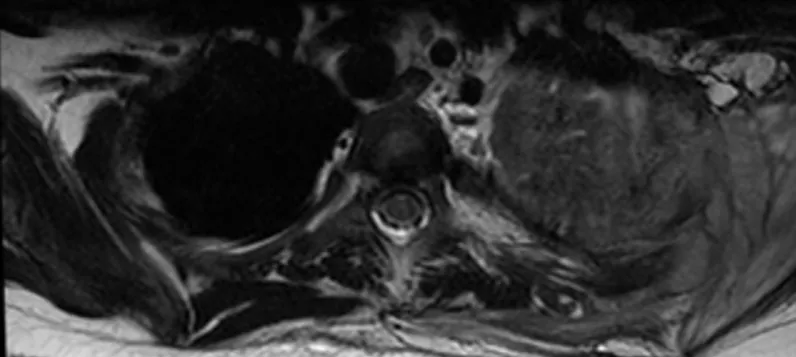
magnetic resonance imaging showed destructive left apical /supraclavicular enhancing lesion, which invades the peripheral brachial plexopathy.
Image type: radiology (mri)